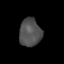
Tissue: lung
Cell type: Others
Senescence score: 0.2112
Nuclear area (px): 603
Mean DAPI intensity: 80.859